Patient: sex F, age 73
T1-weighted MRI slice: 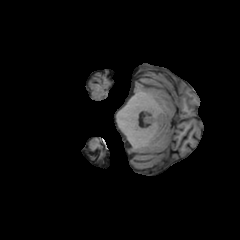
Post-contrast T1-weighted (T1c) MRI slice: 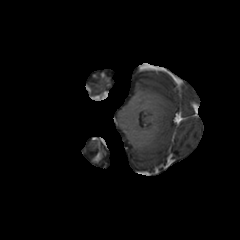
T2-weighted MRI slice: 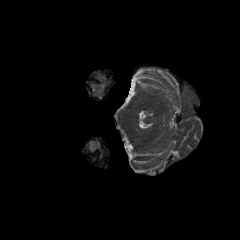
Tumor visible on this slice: no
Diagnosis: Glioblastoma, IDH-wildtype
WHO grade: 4